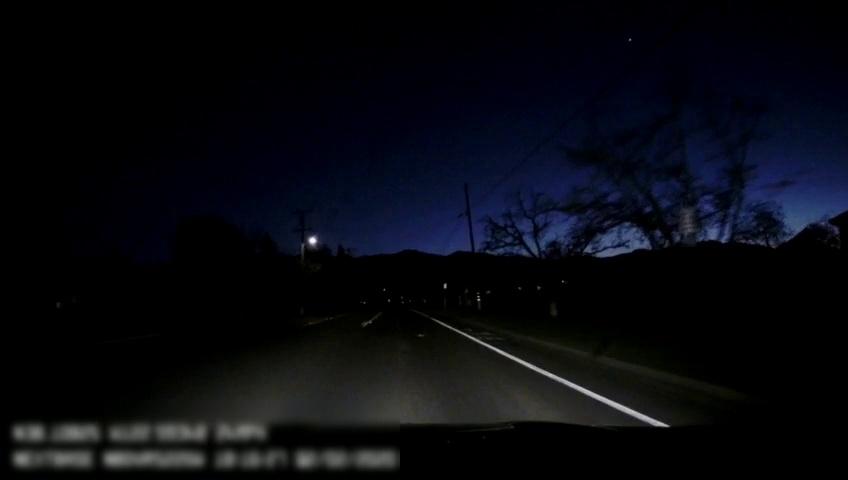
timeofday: Night
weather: Other
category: Drivable Space
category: Lanes | Alternate Lane
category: Lanes | Current Lane